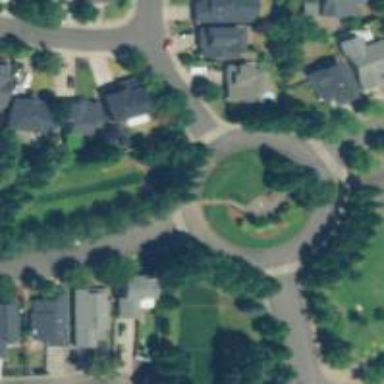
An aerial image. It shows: Circular junction on residential road.